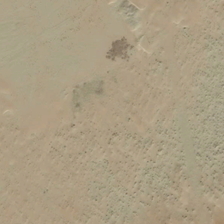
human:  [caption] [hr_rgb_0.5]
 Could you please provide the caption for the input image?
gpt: it is a piece of yellow desert .

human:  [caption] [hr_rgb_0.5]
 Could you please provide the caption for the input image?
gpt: it is a piece of yellow desert .

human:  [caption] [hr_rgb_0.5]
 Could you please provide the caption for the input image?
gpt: it is a piece of yellow desert .

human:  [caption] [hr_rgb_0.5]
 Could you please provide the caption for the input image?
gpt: it is a piece of yellow desert .

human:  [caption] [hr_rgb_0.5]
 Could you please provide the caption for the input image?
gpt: it is a piece of yellow desert .